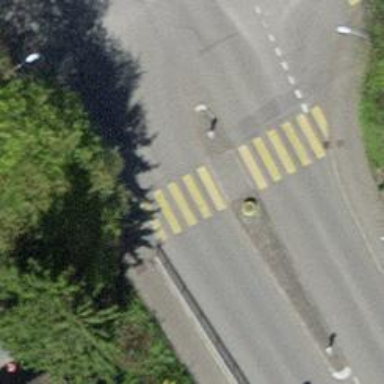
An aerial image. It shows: Uncontrolled zebra crossing with central island.